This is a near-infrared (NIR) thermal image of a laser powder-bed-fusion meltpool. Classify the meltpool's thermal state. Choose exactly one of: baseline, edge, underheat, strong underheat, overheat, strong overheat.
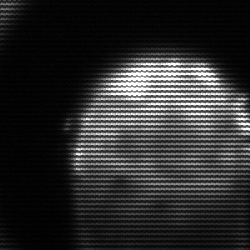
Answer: edge